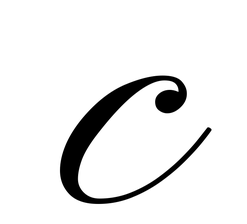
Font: PinyonScript-Regular